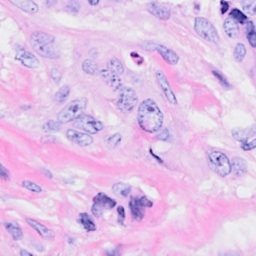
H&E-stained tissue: Breast